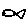
Label: fish